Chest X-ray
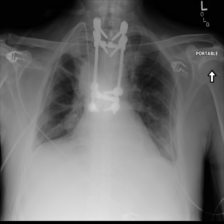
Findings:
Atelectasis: negative
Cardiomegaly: negative
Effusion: negative
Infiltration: negative
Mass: positive
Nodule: negative
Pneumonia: negative
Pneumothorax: negative
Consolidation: negative
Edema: negative
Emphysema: negative
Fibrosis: negative
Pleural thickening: negative
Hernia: negative